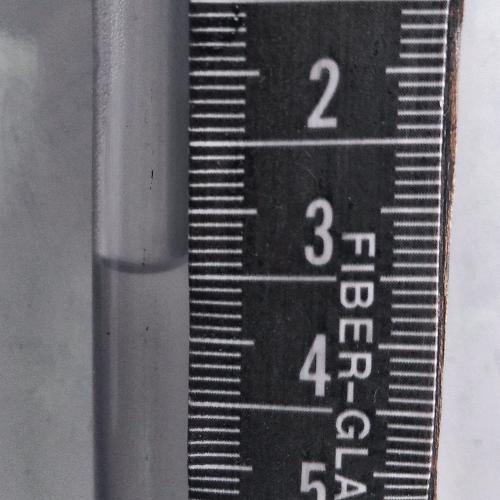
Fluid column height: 3.4 cm